Question: I am using the below code to instantiate a 9patch image and set it as the background of a button. The following image shows the non-ideal result.
'''
InputStream = MyClass.class.getResourceAsStream("/images/btn_default_normal.9.png");
Drawable d = NinePatchDrawable.createFromStream(in, null);
button.setBackgroundDrawable(d);
'''

Tried the below code as well, which seems to result in an ANR caused by native android code. It's not really clear what happens, but the application exists without warning, the log says something about an ANR, and I see the following stacktrace quite a bit in the log.
'''
InputStream = MyClass.class.getResourceAsStream("/images/btn_default_normal.9.png");
Bitmap bitmap = BitmapFactory.decodeStream(in);
byte[] chunk = bitmap.getNinePatchChunk();
NinePatchDrawable drawable = new NinePatchDrawable(bitmap, chunk, new Rect(), null);
button.setBackgroundDrawable(drawable);
at android.graphics.NinePatch.validateNinePathChunk(Native Method)
at android.graphics.NinePatch.<init>
at android.graphics.drawable.NinePatchDrawable.<init>
'''
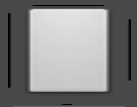
Answer: the 'createFromStream()' method is part of the Drawable class (which NinePatchDrawable extends) So it is returning to you a plain Drawable object, rather than a nine patch. That is why your button turns out looking that way I suspect.
Where is the image that you are trying to make in to a nine-patch? It seems from your example that it may be included in with your application resources (perhaps in one of the drawable folders?) if this is the case is there a reason that using the ID of the drawable will not work for your situation? you should be able to do something like this:
'''
button.setBackgroundResource(R.drawable.btn_default_normal);
'''
If I am missing something(which I definitely could be.) and there is a reason you can't use the resource ID. From the docs it looks like your second block of code is closer to what you'll want.
But the constructor you're using is deprecated. <URL> which would look like this:
'''
InputStream in = MyClass.class.getResourceAsStream("/images/btn_default_normal.9.png");
Bitmap bitmap = BitmapFactory.decodeStream(in);
byte[] chunk = bitmap.getNinePatchChunk();
NinePatchDrawable drawable = new NinePatchDrawable(getResources(), bitmap, chunk, new Rect(), null);
button.setBackgroundDrawable(drawable);
'''
The only difference being the first paramter should be your Applications Resources object.
However, honestly I could've sworn I read somewhere at some point that the system was incapable of working with NinePatchDrawables dynamically as objects. Even though the NinePatchDrawable object exists, I was under the impression that it was not working / not intended to be part of the public APIs
Does the answer on this question help? <URL>
Also my answer at the bottom of that question reminds me exactly why I was under the impression that it was not working / not indeded for part of the public APIs the <URL> say
> Returns an optional array of private data, used by the UI system for some bitmaps. Not intended to be called by applications.
But it looks like they managed to get it working anyway.